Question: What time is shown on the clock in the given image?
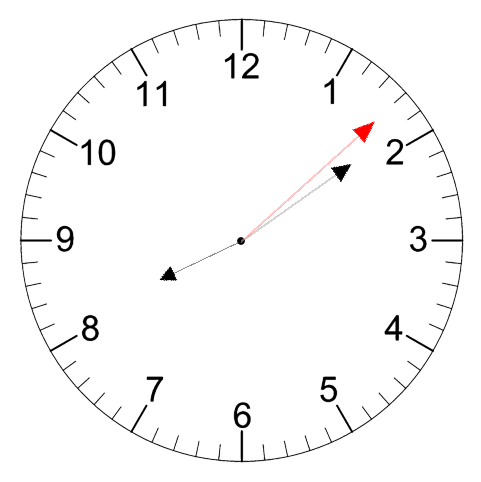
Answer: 08:09:08